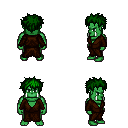
a pixel art fantasy rpg character, male body template, orc, green skin, brown robe, magenta pants, green bedhead hairstyle, four views (front, back, left, right), 2x2 character sprite sheet, small pixel art, hard edges, no anti-aliasing